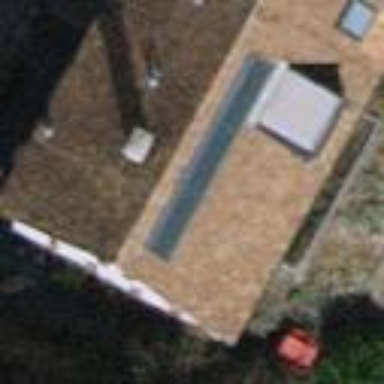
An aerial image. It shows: Building with tile roof.